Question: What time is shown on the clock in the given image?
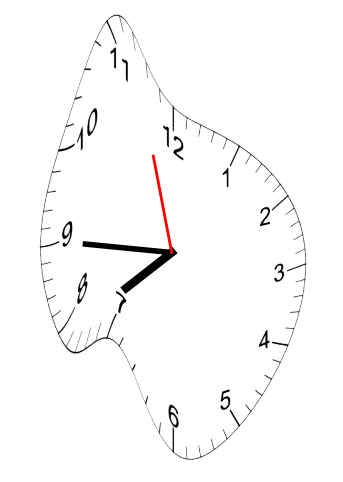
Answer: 07:44:57